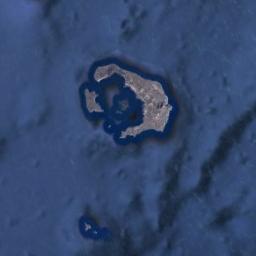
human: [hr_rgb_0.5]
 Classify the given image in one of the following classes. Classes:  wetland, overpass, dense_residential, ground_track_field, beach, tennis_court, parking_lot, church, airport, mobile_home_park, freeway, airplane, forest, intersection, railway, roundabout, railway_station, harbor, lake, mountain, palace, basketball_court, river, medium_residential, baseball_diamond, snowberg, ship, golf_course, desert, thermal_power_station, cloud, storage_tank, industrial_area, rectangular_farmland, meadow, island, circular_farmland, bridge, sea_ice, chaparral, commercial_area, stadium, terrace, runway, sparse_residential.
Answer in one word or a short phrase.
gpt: island